Question: I have a schedule like this and somehow determined the position of Alice in 'B7'.

Given the index 'B7', how can I find the matching date? Here it would the first cell above Alice that starts with 'October'.
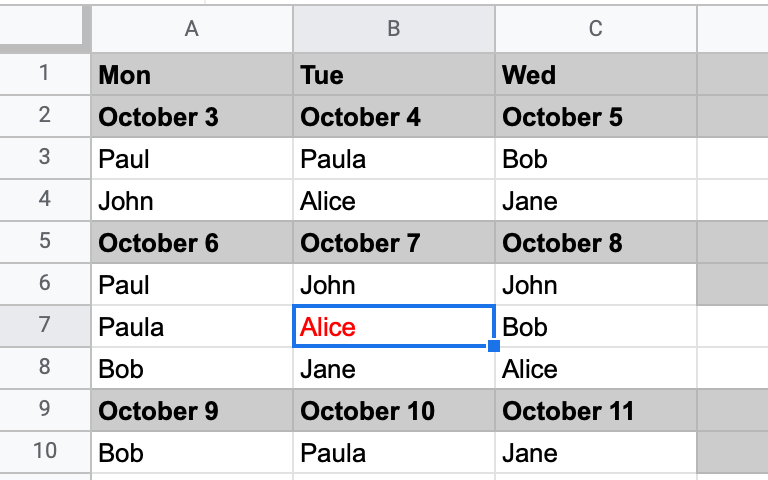
Answer: ## SUGGESTION
It looks it would be quite tricky to use just solely the pre-defined functions to achieve this, given that the total number of names per dates are random ().
You can try using a custom formula for this method, just copy and paste the sample functions below as a <URL> to your sheet file then adjust it your setup:
'''
function FINDDATE(cell) {
var sheet;
if(cell.split("!").length==1){
sheet = SpreadsheetApp.getActive().getActiveSheet();
}else{
sheet = SpreadsheetApp.getActive().getSheetByName(cell.split("!")[0]);
}
var selectedLoc = sheet.getRange(cell);
for(i=selectedLoc.getRow(); i != 1; i--){
var dateFound = isValidDate(sheet.getRange(i,selectedLoc.getColumn()).getValue());
if(dateFound == true){ //Return the date of the very first detected as date above the index
var res = Utilities.formatDate(sheet.getRange(i,selectedLoc.getColumn()).getValue(), Session.getScriptTimeZone(), "MMMM d");
return res.toString();
}
}
}
function isValidDate(d) { //Check if a cell is a date, reference from https://stackoverflow.com/a/<PHONE>
if ( Object.prototype.toString.call(d) !== "[object Date]" )
return false;
return !isNaN(d.getTime());
}
'''
## SAMPLE DEMONSTRATION:
Two methods below on how to use the 'FINDDATE' custom function:
>
<URL>
>
<URL>
> Using FINDDATE on a different sheet
<URL>